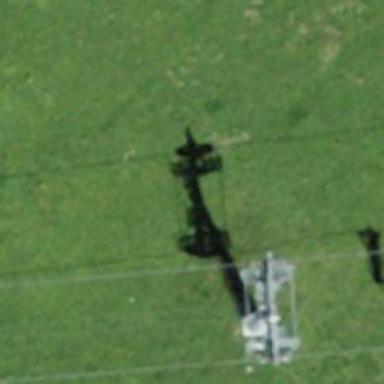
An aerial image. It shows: Pylon for aerialway.